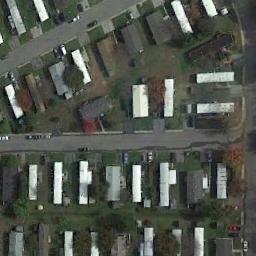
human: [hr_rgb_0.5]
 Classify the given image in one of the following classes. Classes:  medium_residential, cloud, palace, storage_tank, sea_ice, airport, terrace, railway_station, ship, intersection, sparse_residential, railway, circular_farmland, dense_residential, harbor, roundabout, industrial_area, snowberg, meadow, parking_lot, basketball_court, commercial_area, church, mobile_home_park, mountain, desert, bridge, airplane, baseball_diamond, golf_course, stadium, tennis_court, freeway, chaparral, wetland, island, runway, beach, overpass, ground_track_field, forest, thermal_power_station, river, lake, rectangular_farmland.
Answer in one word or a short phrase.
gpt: mobile_home_park